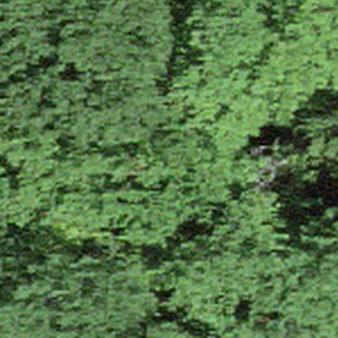
Label: other